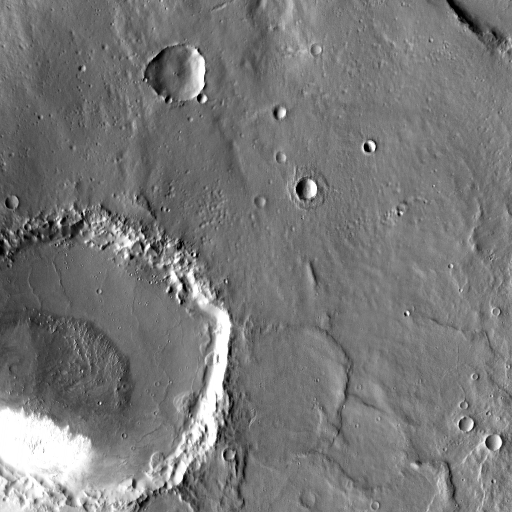
Crater classes present: Background, Other, Buried, Secondary